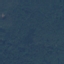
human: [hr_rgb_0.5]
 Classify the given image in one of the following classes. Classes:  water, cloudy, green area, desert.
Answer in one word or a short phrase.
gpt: green area